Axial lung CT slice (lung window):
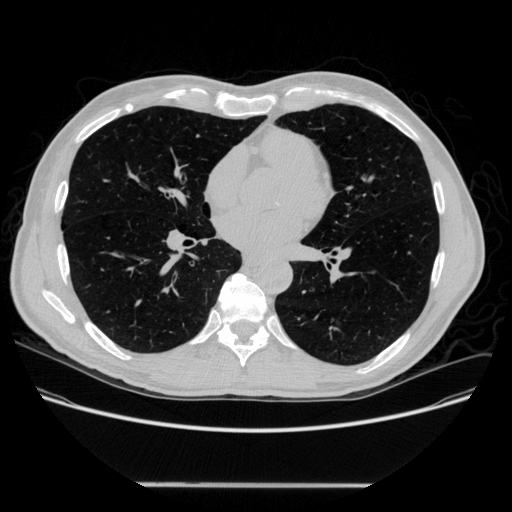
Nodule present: no